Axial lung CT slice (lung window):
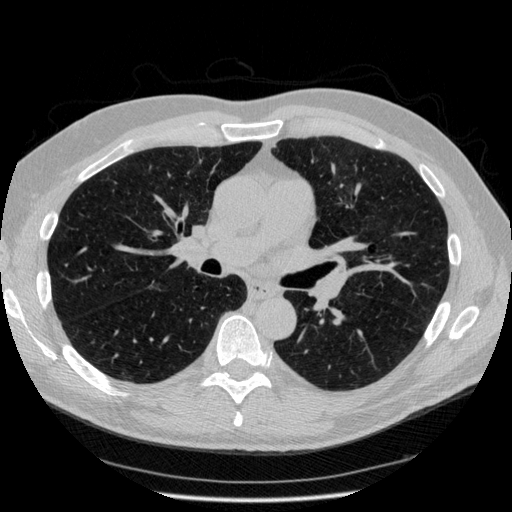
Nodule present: no